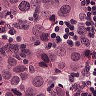
Metastatic tissue present: yes